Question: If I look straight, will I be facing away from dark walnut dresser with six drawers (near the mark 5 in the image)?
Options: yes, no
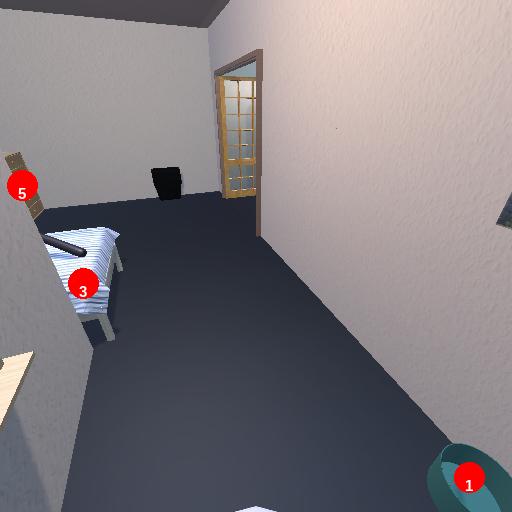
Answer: yes